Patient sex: F
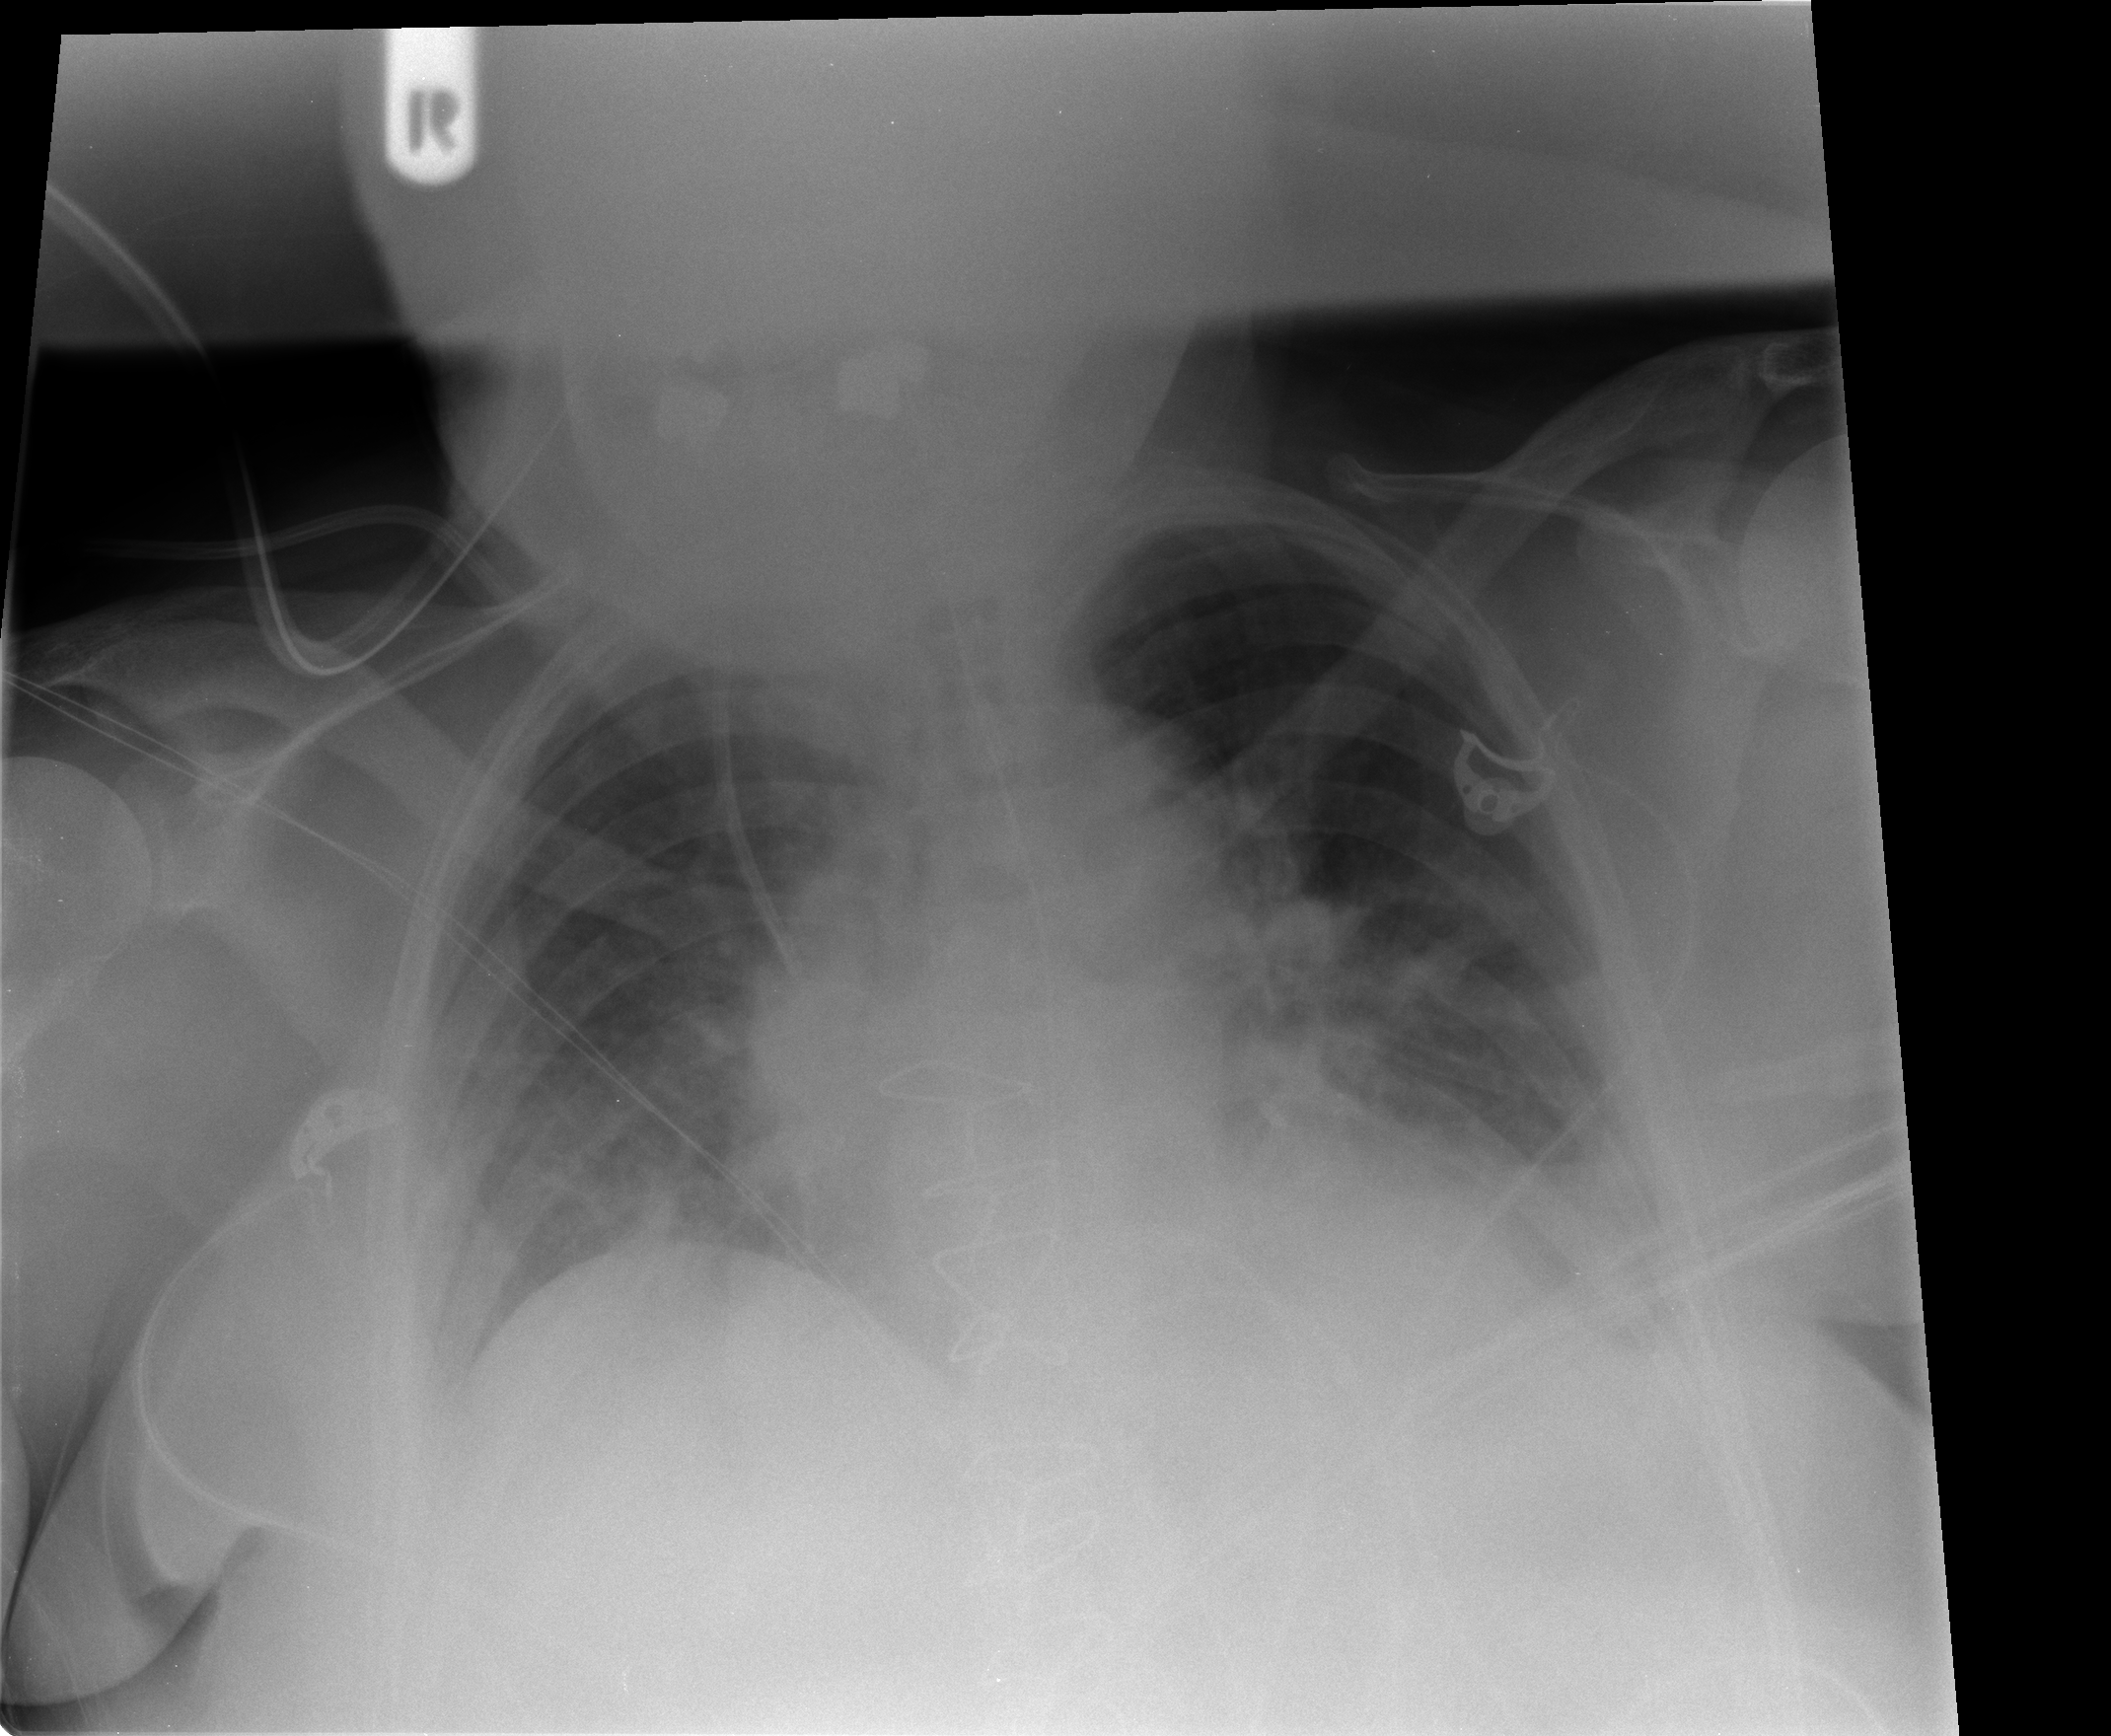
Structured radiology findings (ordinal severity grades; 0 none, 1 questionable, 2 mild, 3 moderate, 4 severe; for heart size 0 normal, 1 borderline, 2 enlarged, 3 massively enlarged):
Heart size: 2
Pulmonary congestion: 2
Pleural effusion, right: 0
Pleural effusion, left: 2
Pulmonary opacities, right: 0
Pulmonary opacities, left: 0
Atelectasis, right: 2
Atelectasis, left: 2